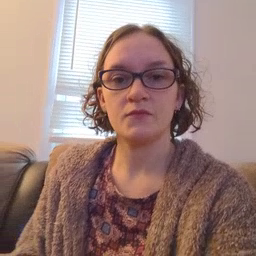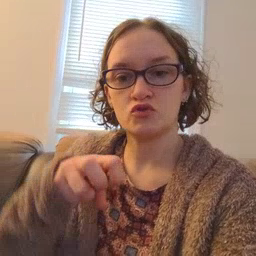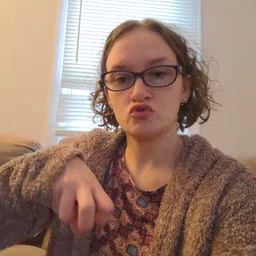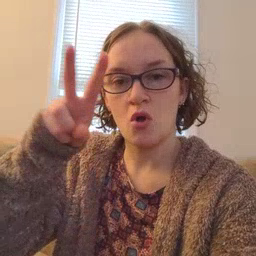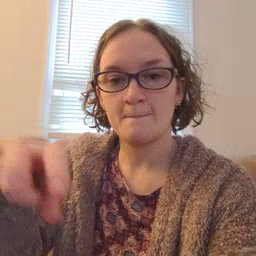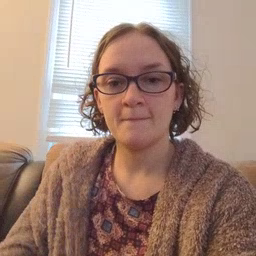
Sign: jump